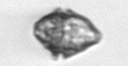
Label: Kryptoperidinium_triquetrum